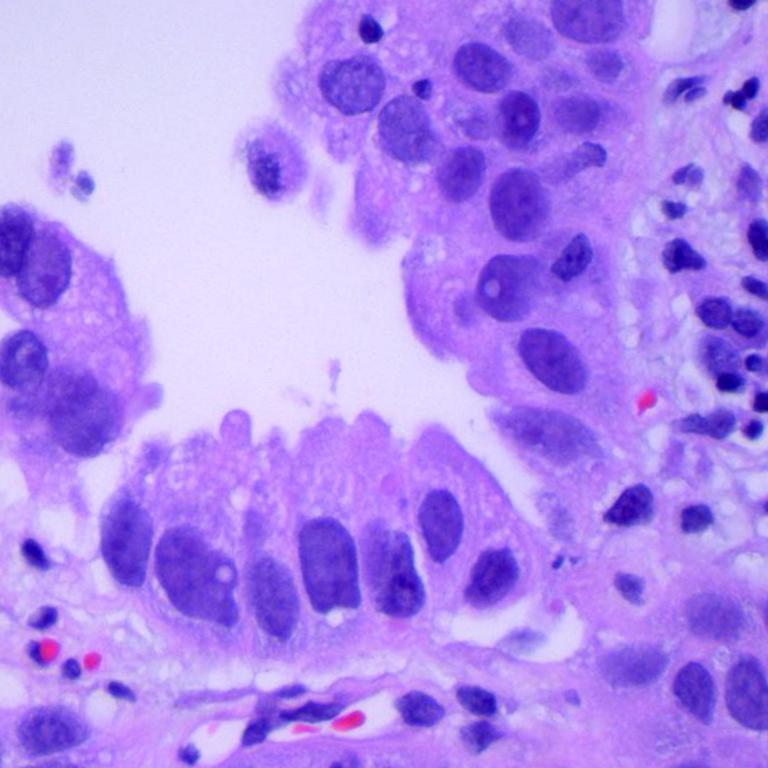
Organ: lung
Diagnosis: adenocarcinomas